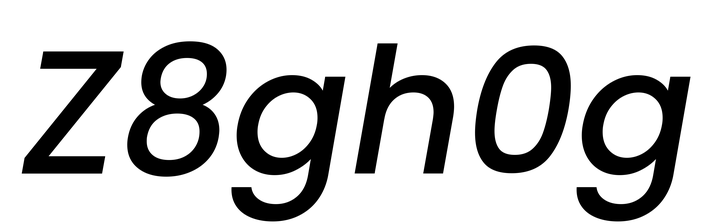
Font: Poppins-MediumItalic